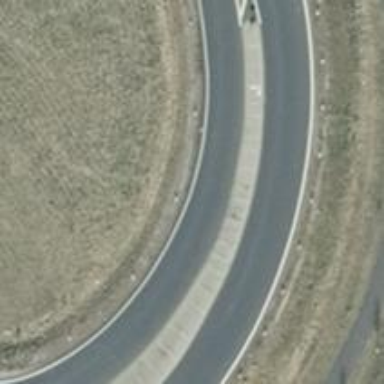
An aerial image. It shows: Secondary road with asphalt surface.